Question: I apply a negative 'toXDelta' in my 'TranslateAnimation' and this cause a bug when I scroll into the list because ther is an other list on this one a move.
You can see in this screencapture my problem
Ther is my XML for the orange list
'''
<LinearLayout
android:id="@+id/ll_list_ghm"
android:layout_width="wrap_content"
android:layout_height="fill_parent"
android:background="@drawable/panel_ghm"
android:orientation="vertical"
android:paddingLeft="30dip"
android:paddingRight="20dip"
android:paddingTop="40dip" >
<ListView
android:id="@+id/lv_list_ghm"
android:layout_width="fill_parent"
android:layout_height="fill_parent" >
</ListView>
</LinearLayout>
'''
And I apply the translate on the 'LinearLayout'
'''
ll_list_ghm.startAnimation(expend(500, true));
private Animation expend(int anim_ms, boolean is_ghm) {
Animation collapse = new TranslateAnimation(400, -20, 0, 0);
collapse.setDuration(anim_ms);
collapse.setFillAfter(true);
return collapse;
}
'''
When 'toXDelta' is equal to 0 or a positive int there is no problem.
Anyone have ever had this bug ?
Thanks guy for reading et concerne about ma problem.
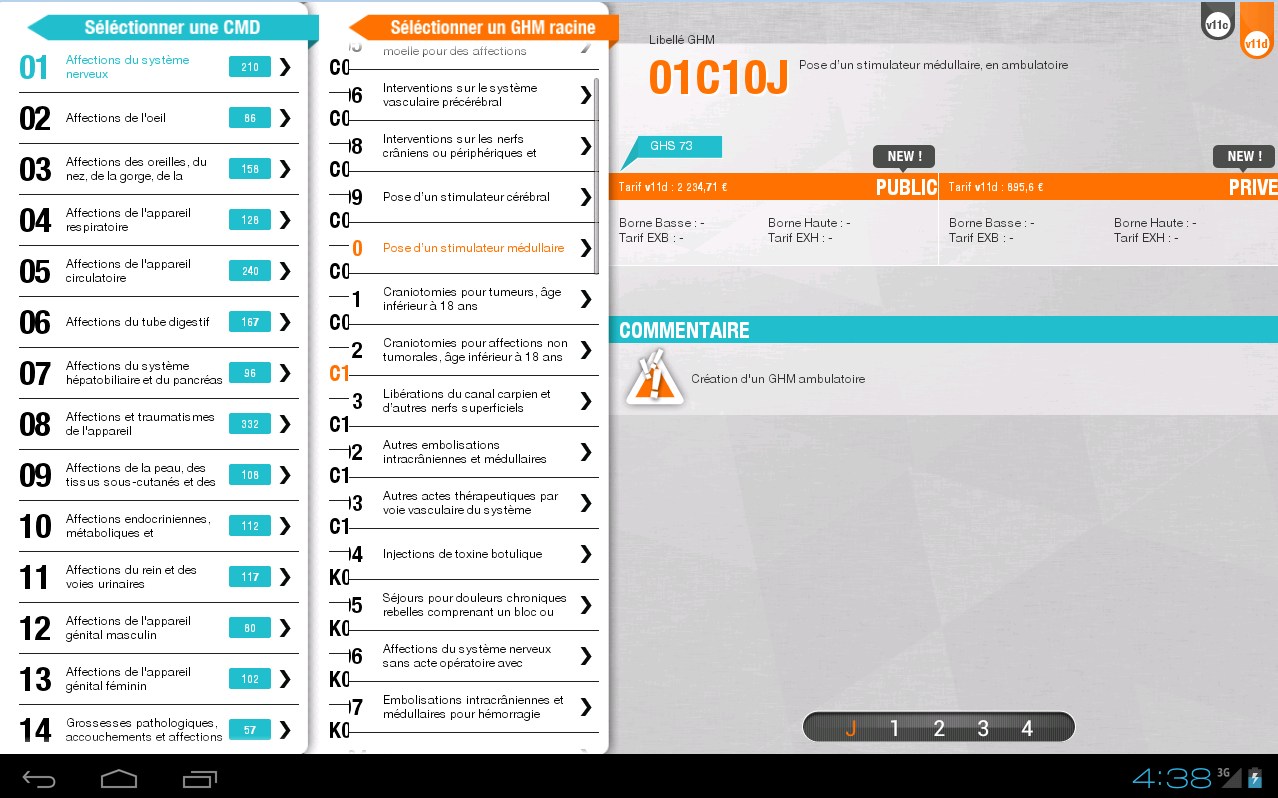
Answer: I find a alternative solution wich is to set negative margin on code.
'''
RelativeLayout.LayoutParams lp_list_ghm = new RelativeLayout.LayoutParams(metrics.widthPixels / 4, LayoutParams.FILL_PARENT);
lp_list_ghm.addRule(RelativeLayout.RIGHT_OF, R.id.ll_list_cmd);
lp_list_ghm.setMargins(-20, 0, 0, 0);
ll_list_ghm.setLayoutParams(lp_list_ghm);
'''
But if you have some other solution i'm interested :)